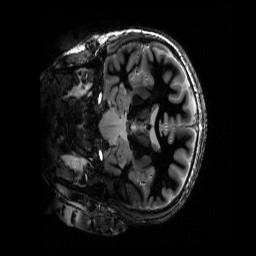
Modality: T1w
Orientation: coronal
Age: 30
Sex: female
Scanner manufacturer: siemens
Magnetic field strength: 6.98 T
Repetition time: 4.5 s
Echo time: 0.00337 s